Question: If you inspect something in Chrome devtools it can returned a nested structure
For example...

I'd like to access this and inspect it using just the keyboard.
Is there a way to do this? I'm trying to not use the mouse for development and I have to give up when inspecting things this way.
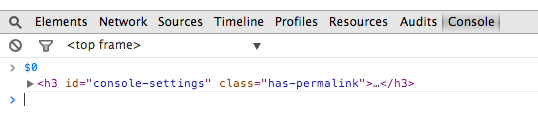
Answer: 'inspect($0)' to make sure its open in Elements panel.
And then you might have to change focus but one focused in DOM view arrow keys can expand the DOM's tree view.